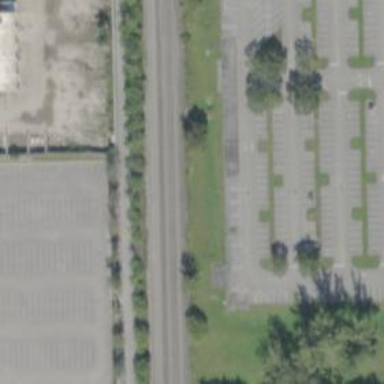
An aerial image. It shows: Parking space.